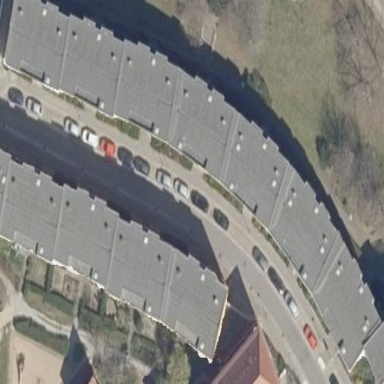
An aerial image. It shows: Building with apartments and flat roof.